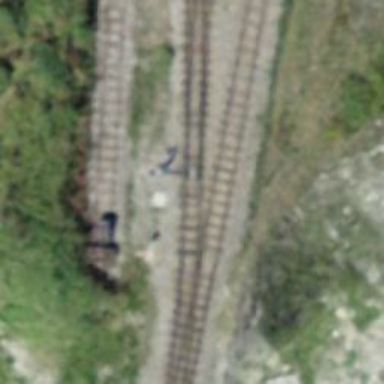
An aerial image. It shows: Preserved narrow-gauge railway siding.